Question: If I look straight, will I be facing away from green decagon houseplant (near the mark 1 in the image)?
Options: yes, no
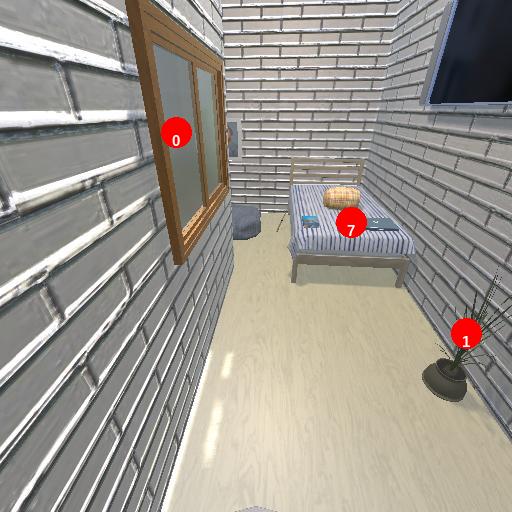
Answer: yes